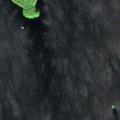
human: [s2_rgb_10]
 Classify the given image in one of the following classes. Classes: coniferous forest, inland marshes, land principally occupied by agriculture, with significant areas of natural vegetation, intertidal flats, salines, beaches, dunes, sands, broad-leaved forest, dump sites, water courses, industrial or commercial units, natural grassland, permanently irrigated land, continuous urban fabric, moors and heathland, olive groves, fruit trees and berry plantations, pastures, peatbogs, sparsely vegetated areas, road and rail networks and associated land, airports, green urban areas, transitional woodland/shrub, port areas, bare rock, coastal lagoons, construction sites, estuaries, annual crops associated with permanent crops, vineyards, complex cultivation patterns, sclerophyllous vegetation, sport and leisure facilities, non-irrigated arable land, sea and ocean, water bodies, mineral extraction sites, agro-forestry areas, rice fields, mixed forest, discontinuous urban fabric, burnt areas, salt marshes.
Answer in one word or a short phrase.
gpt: water bodies